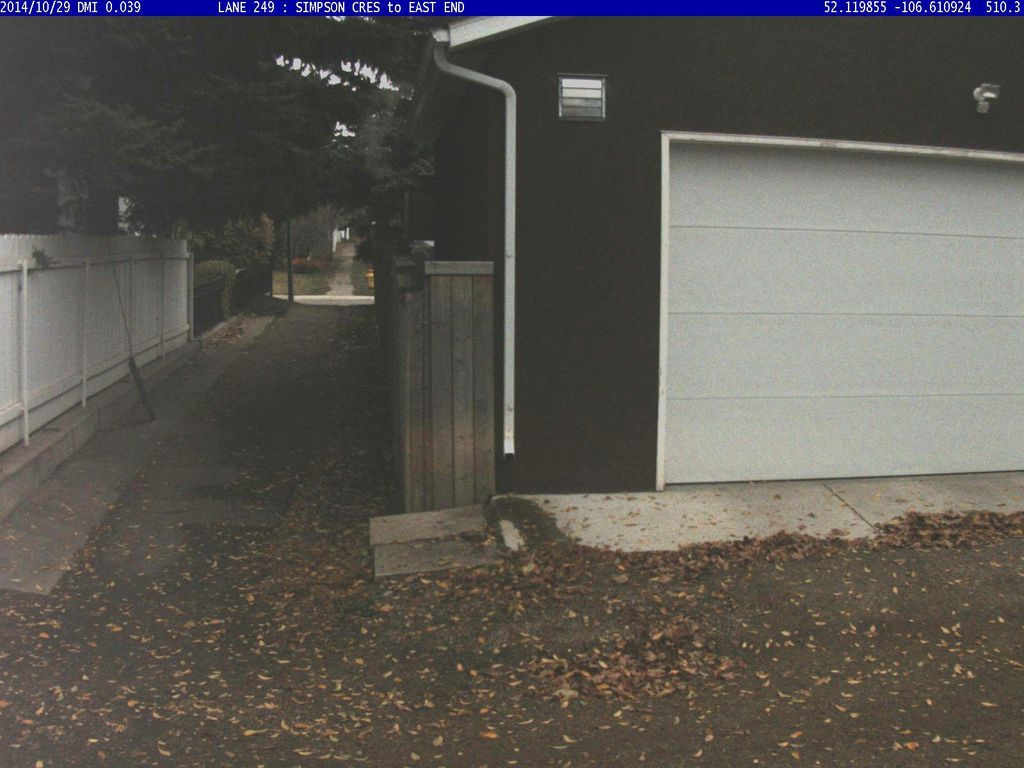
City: saskatoon